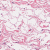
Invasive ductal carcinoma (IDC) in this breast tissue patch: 0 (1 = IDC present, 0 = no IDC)